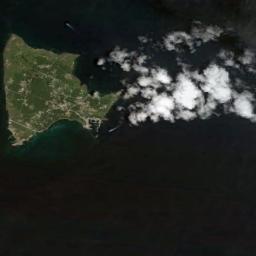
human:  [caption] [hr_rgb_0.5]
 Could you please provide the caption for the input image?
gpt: Many trees are on the island .

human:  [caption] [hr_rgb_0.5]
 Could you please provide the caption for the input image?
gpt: There are many trees on the island .

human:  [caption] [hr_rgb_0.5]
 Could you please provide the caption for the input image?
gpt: The irregularly shaped green island is surrounded by blue sea water, The islands are green and yellow and brown, And there are white clouds in the sky .

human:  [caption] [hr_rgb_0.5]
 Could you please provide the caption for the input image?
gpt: The island with dense vegetation is surrounded by deep blue waters .

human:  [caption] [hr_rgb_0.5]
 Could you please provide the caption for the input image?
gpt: There are some white clouds over the green island .